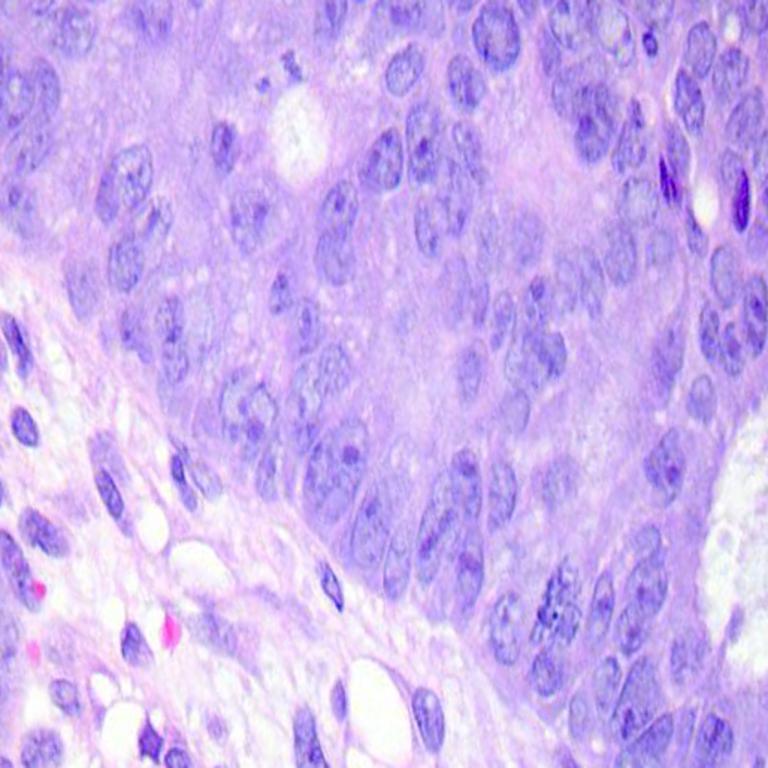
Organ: colon
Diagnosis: adenocarcinomas